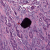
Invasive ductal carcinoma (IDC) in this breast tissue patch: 1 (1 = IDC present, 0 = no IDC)